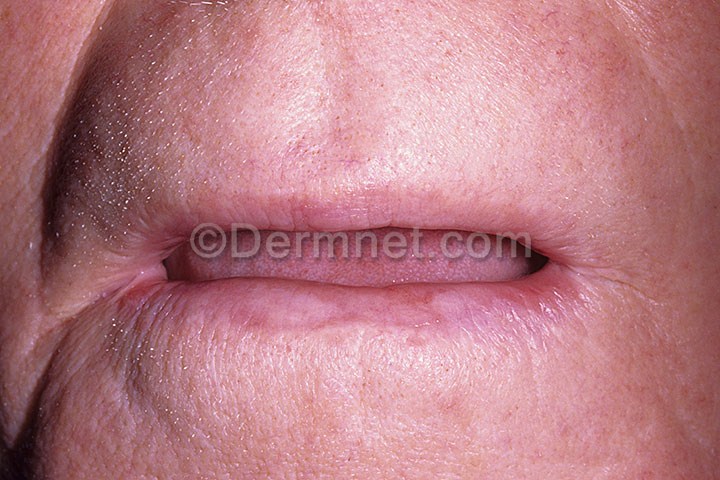
Disease: Light Diseases and Disorders of Pigmentation